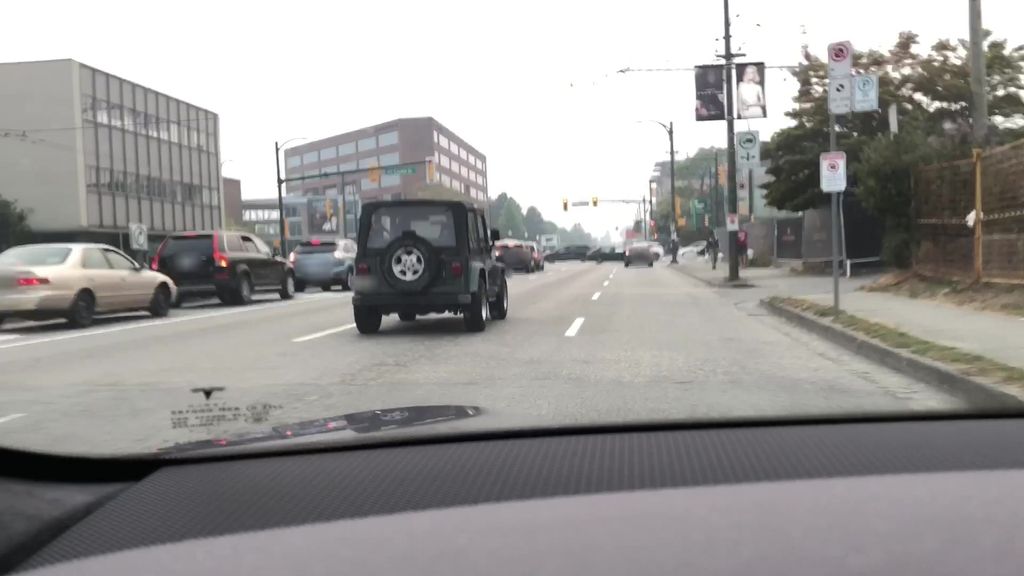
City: vancouver